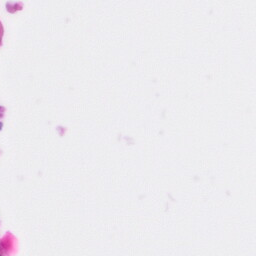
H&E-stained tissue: Pancreatic